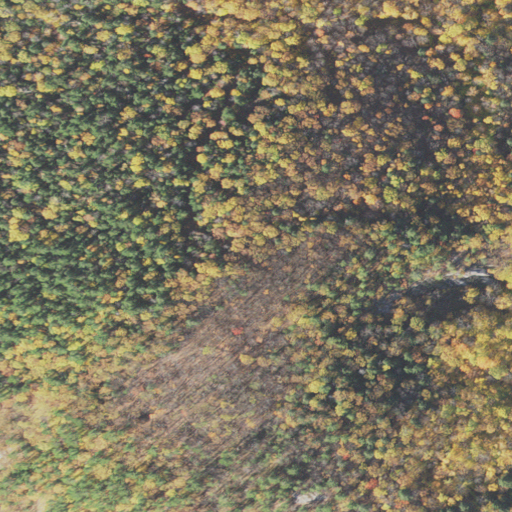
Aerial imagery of mountain in New Hampshire named Cave Mountain containing deciduous forest, evergreen forest, and mixed forest